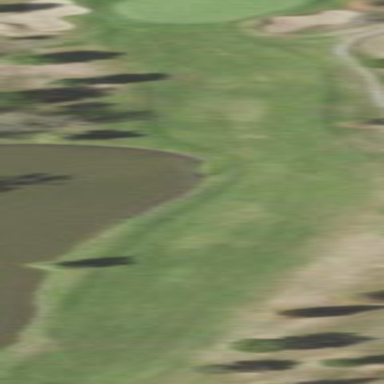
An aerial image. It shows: Golf fairway surrounded by grass.